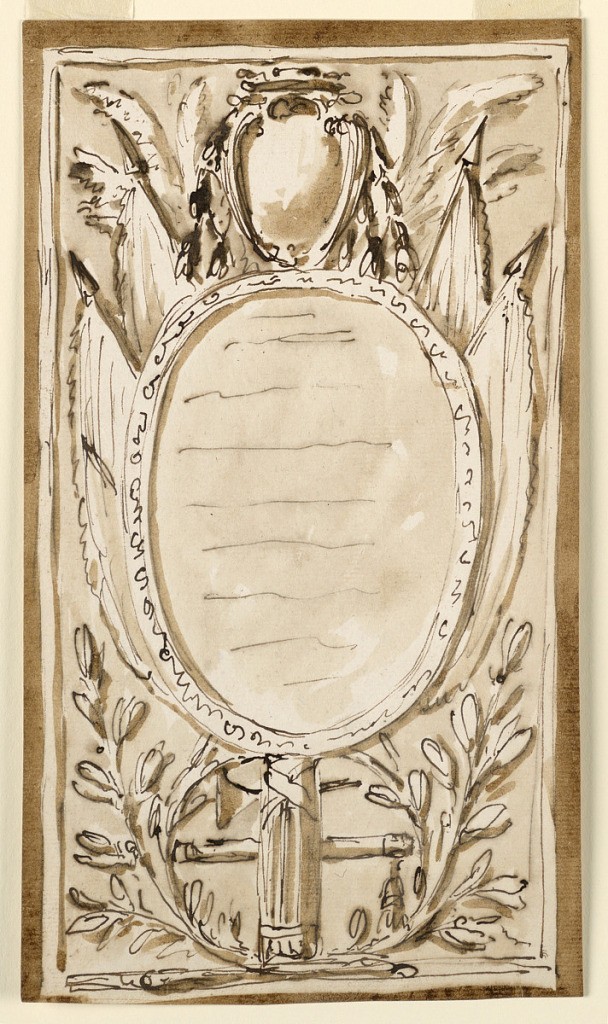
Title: Frame
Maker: Giuseppe Barberi, Italian, 1746–1809
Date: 1746–1809
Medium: Pen and brown ink, brush and brown wash on off-white laid paper, lined
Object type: Drawing
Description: Frame.